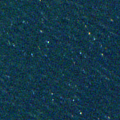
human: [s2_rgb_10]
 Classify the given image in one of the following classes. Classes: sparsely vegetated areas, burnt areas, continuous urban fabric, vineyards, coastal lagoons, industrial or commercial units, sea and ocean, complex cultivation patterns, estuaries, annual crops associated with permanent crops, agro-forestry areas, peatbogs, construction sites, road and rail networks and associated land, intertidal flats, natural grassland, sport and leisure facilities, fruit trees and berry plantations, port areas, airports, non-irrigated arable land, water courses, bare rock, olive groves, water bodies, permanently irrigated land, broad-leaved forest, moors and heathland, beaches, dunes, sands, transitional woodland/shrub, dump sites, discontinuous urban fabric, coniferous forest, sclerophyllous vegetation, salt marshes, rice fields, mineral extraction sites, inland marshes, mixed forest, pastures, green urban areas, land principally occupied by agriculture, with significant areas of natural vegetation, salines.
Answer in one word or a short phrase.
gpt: sea and ocean